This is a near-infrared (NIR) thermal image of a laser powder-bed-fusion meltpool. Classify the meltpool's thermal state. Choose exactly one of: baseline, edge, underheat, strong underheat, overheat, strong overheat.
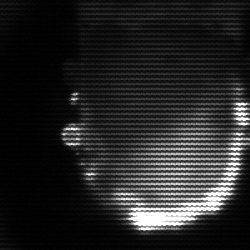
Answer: baseline